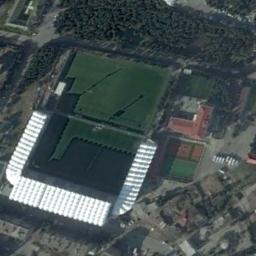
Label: stadium